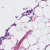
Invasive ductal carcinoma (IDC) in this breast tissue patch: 0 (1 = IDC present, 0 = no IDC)